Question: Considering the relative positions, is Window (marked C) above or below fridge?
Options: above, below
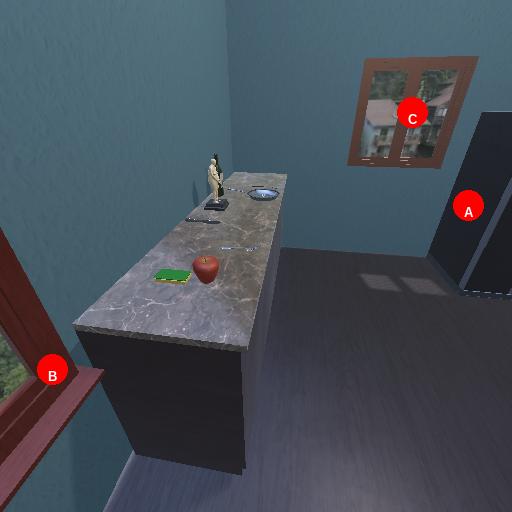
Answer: above